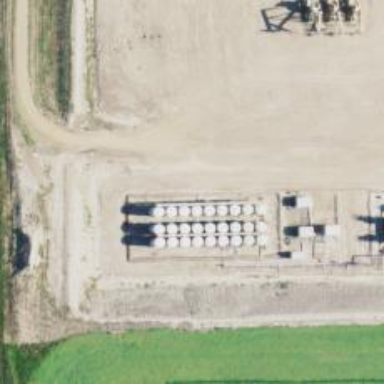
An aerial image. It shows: Storage tank that is man-made.